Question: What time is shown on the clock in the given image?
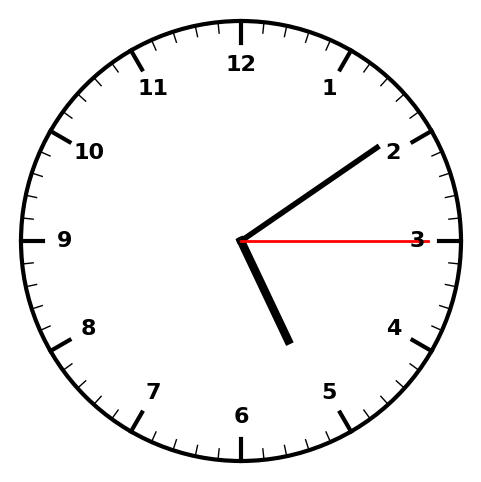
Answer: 05:09:15